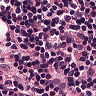
Metastatic tissue present: no